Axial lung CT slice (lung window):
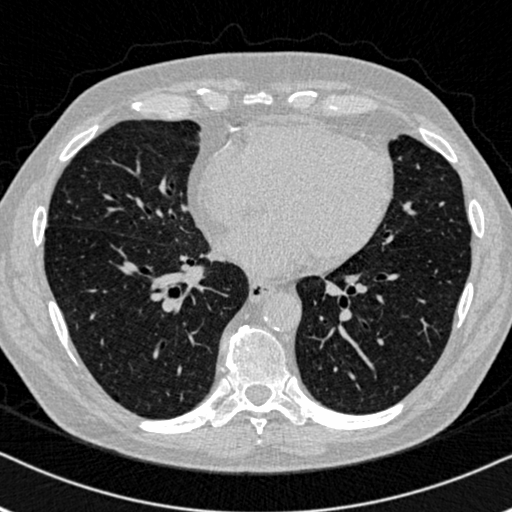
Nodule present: no